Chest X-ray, PA view. Patient: 41 years old, sex M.
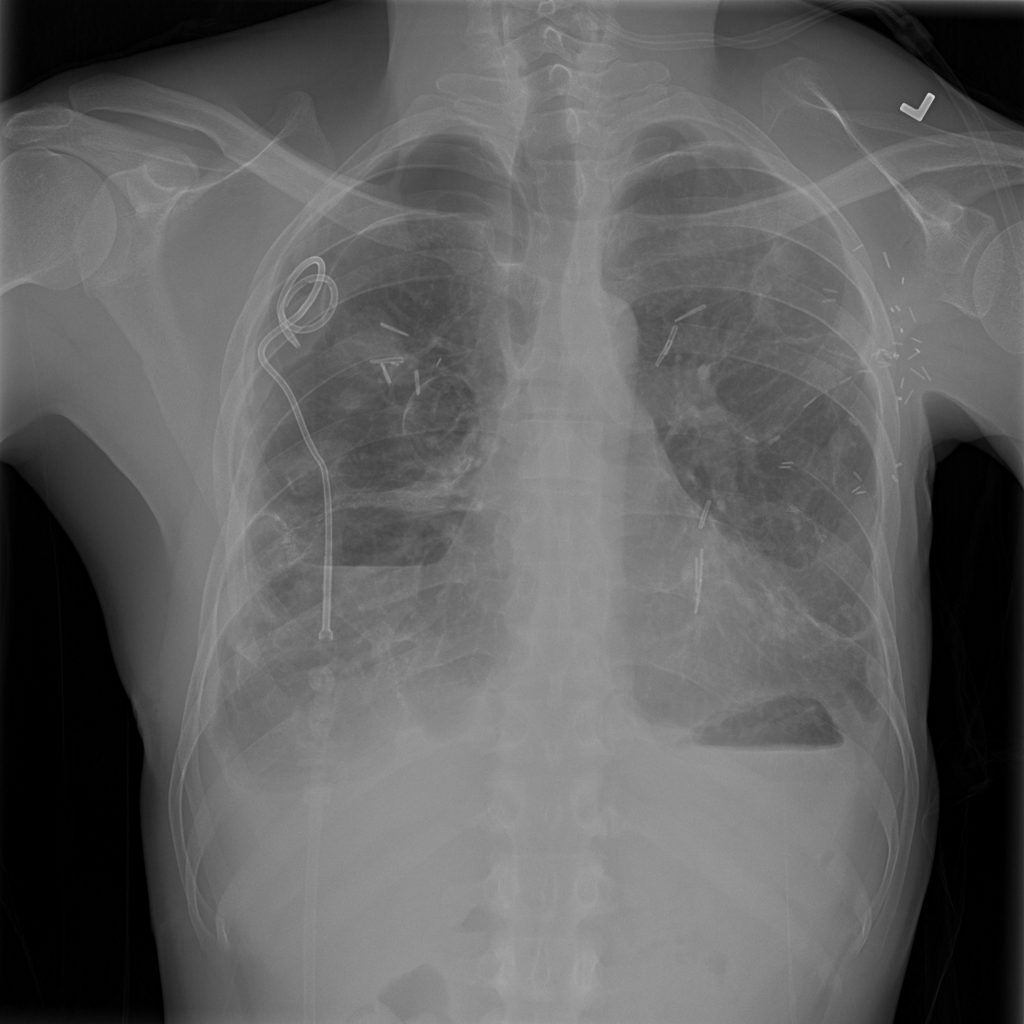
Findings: No Finding